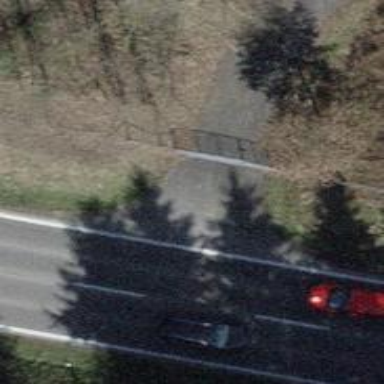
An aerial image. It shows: Well-maintained track road of grade 1.